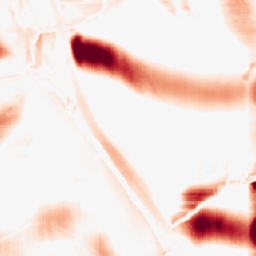
Category: morphological
Decomposition family: rolling_ball
Decomposition parameters: radius: 25
Upsampling method: nearest
Upsampling parameters: scale: 4
Upsampling scale: 4